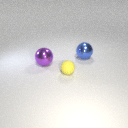
large blue metal sphere to the right of small yellow rubber sphere